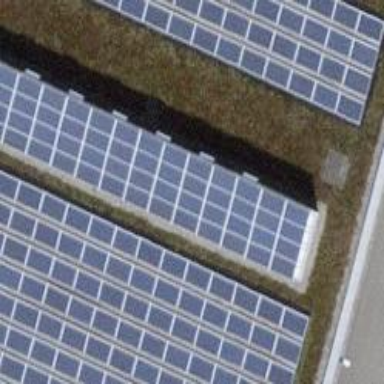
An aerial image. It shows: Solar power generator.